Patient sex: M
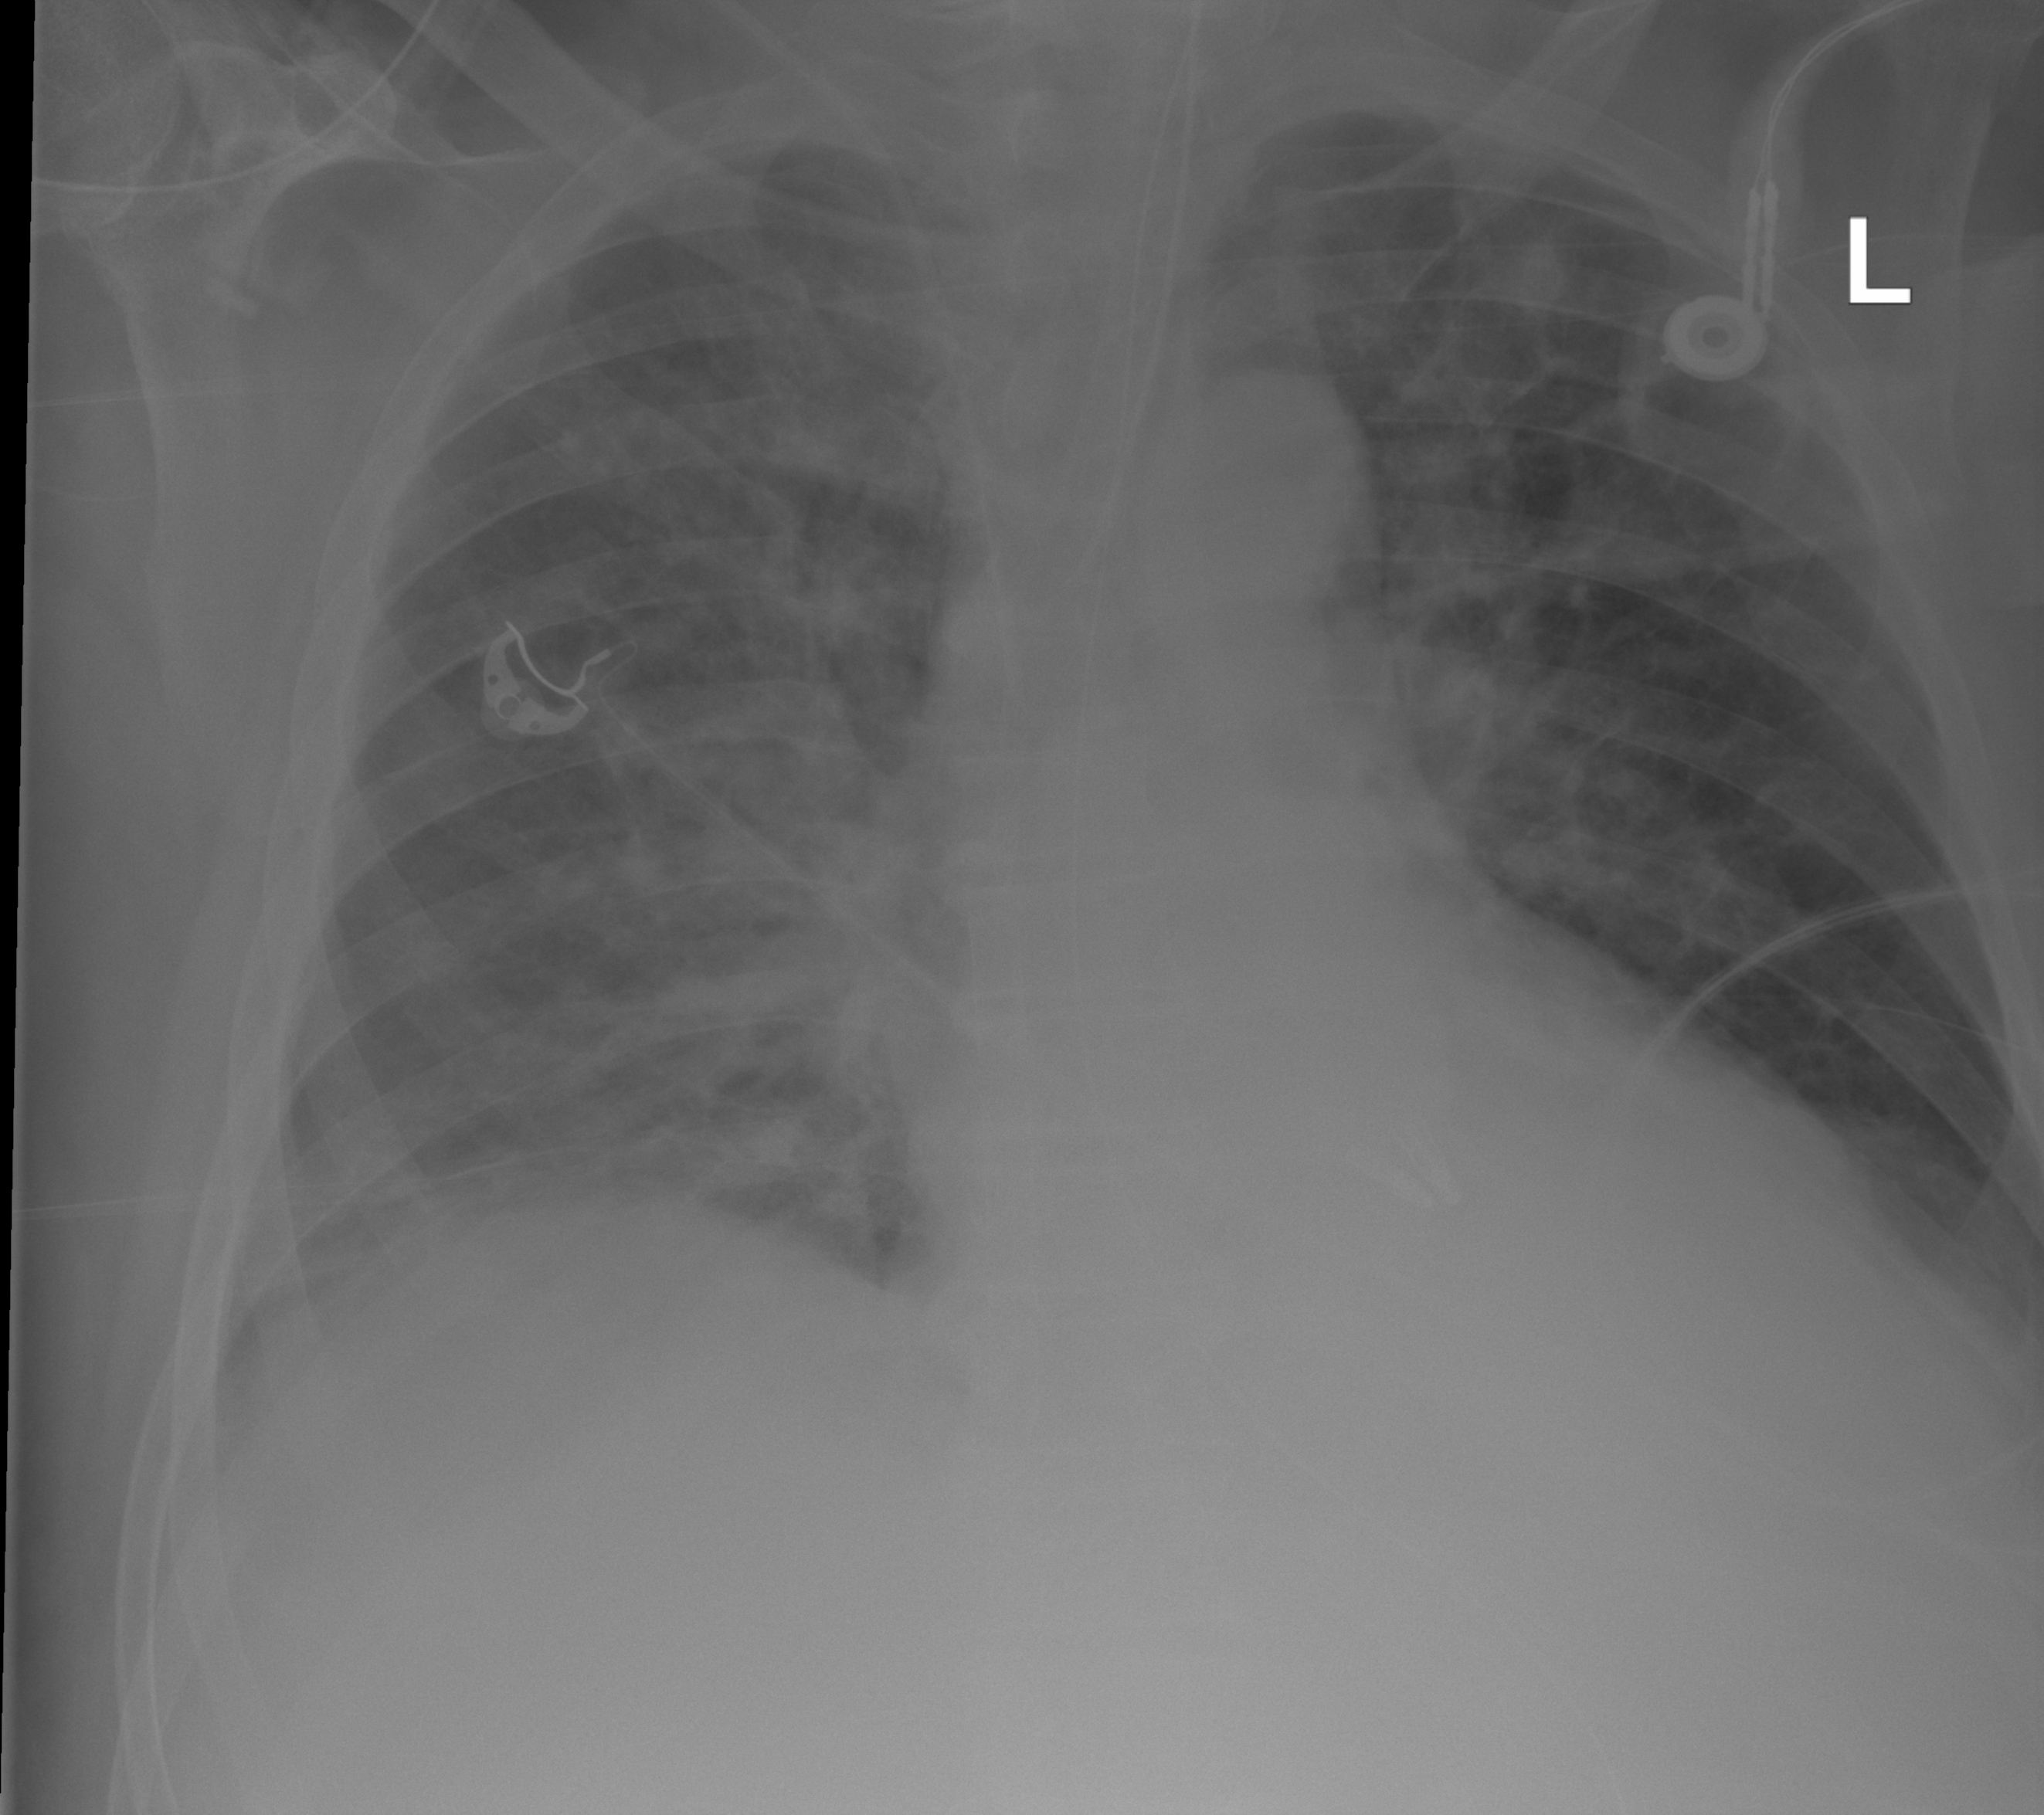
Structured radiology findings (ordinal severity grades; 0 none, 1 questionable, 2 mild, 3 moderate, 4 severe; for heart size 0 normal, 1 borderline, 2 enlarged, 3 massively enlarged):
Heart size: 1
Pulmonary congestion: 2
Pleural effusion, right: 2
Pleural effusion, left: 0
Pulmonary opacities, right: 2
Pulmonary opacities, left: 0
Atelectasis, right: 2
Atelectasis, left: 0